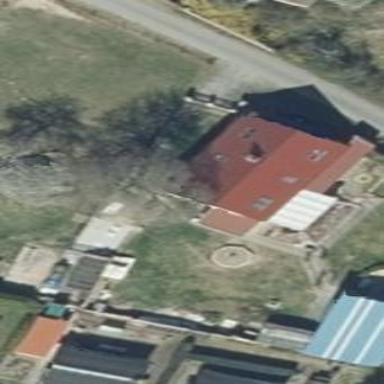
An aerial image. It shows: House with gabled roof oriented along with red color.